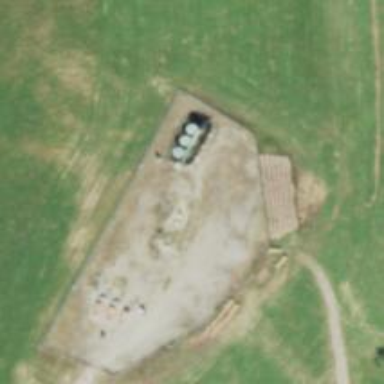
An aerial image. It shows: Storage tank with man-made structure.